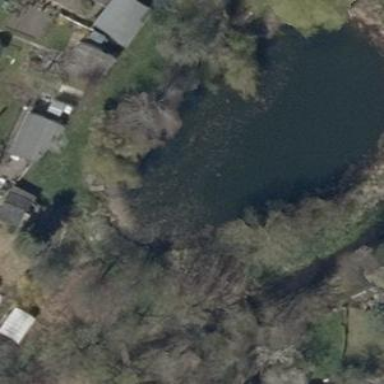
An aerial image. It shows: Serene pond surrounded by nature.